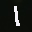
Label: 1